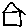
Label: house